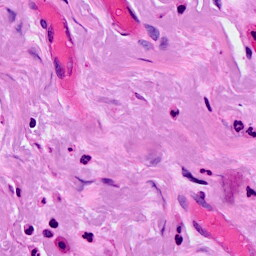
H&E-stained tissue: Breast